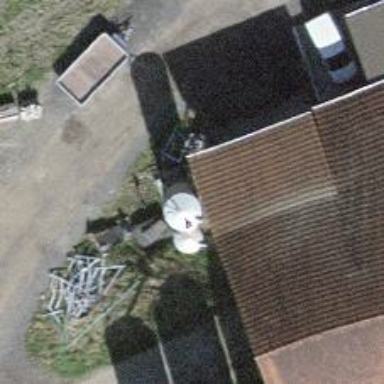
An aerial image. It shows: Silo.